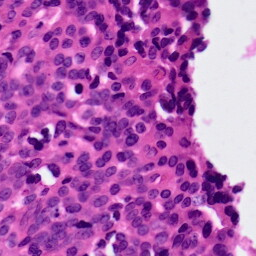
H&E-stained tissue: Ovarian